Question: I am trying to add constraint manually; I am having the following error every time the code tries to add the centerX and centerY constraints:
> Terminating app due to uncaught exception 'NSGenericException',
reason: 'Unable to install constraint on view. Does the constraint
reference something from outside the subtree of the view? That's
illegal. constraint:
(active)> view:>'
I checked multiple questions from before but nothing helped :/
Thank you
'''
[cell.contentView addSubview:imageView];
[cell.contentView addSubview:title];
title.translatesAutoresizingMaskIntoConstraints = NO;
imageView.translatesAutoresizingMaskIntoConstraints = NO;
NSLayoutConstraint *imageViewHeightConstraint = [NSLayoutConstraint
constraintWithItem:imageView
attribute:NSLayoutAttributeHeight
relatedBy:NSLayoutRelationEqual
toItem:nil
attribute:NSLayoutAttributeNotAnAttribute
multiplier:1.0
constant:[UIScreen mainScreen].bounds.size.width/8];
NSLayoutConstraint *imageViewWidthtConstraint = [NSLayoutConstraint
constraintWithItem:imageView
attribute:NSLayoutAttributeWidth
relatedBy:NSLayoutRelationEqual
toItem:imageView
attribute:NSLayoutAttributeHeight
multiplier:1.0
constant:0];
NSLayoutConstraint *imageViewCenterXConstraint = [NSLayoutConstraint
constraintWithItem:imageView
attribute:NSLayoutAttributeCenterX
relatedBy:NSLayoutRelationEqual
toItem:[imageView superview]
attribute:NSLayoutAttributeCenterX
multiplier:1.0
constant:0];
NSLayoutConstraint *imageViewCenterYConstraint = [NSLayoutConstraint
constraintWithItem:imageView
attribute:NSLayoutAttributeCenterY
relatedBy:NSLayoutRelationEqual
toItem:[imageView superview]
attribute:NSLayoutAttributeCenterY
multiplier:1.0
constant:0];
[imageView addConstraint:imageViewHeightConstraint];
[imageView addConstraint:imageViewWidthtConstraint];
[imageView addConstraint:imageViewCenterXConstraint];
[imageView addConstraint:imageViewCenterYConstraint];
'''
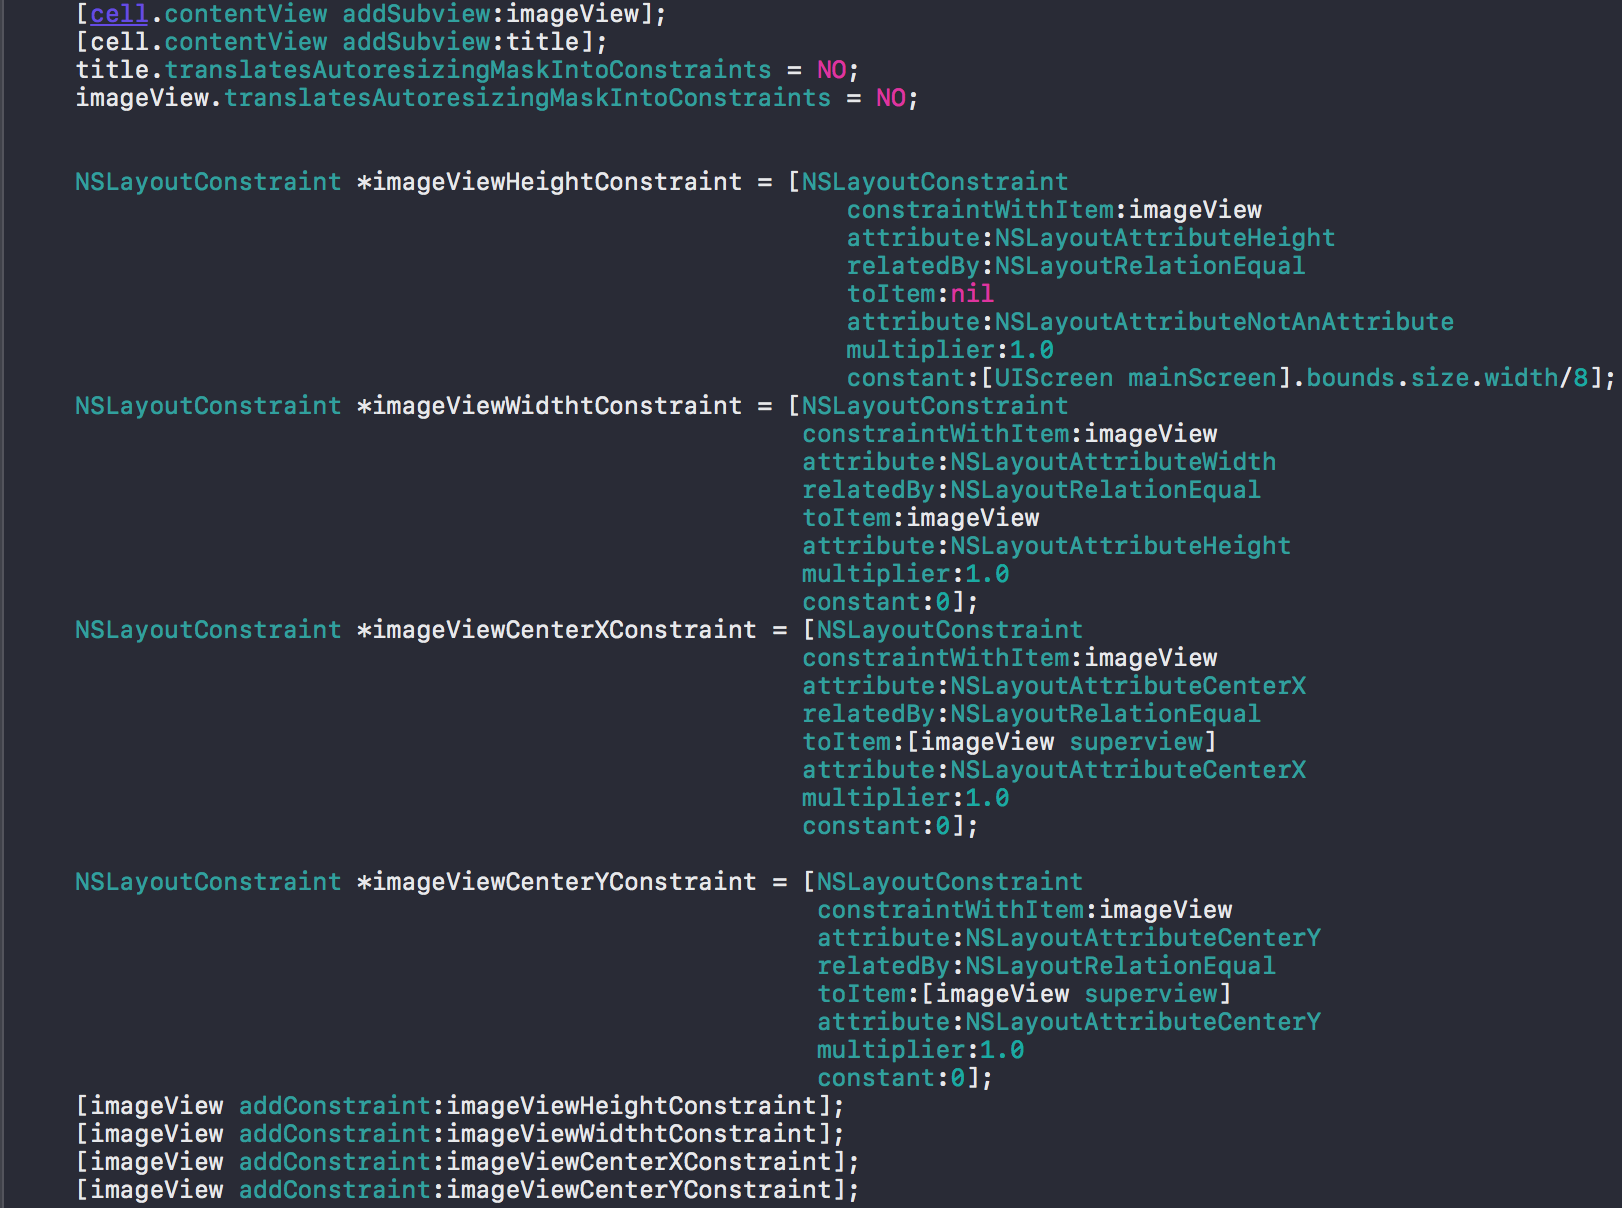
Answer: Remove the 'addConstraint' lines and add '.active = YES' after each instantiation of the constraint. Also change '[image superview]' for 'cell'